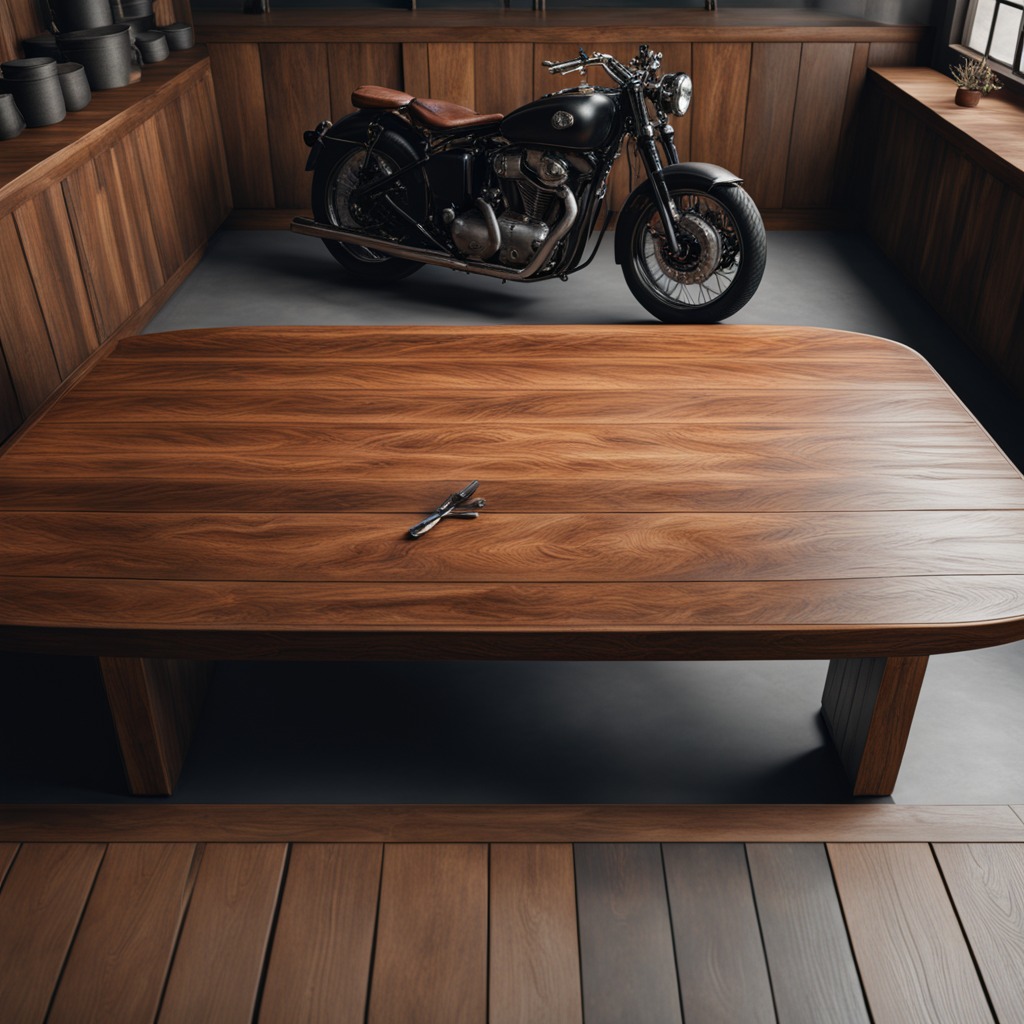
A plier is lying on an oil-spilled wooden table in a vintage motorcycle garage.